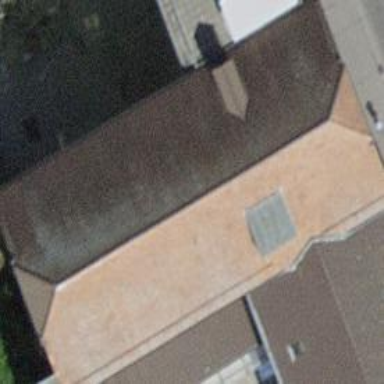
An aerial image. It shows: Half-hipped roof building.